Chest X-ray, PA view. Patient: 50 years old, sex M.
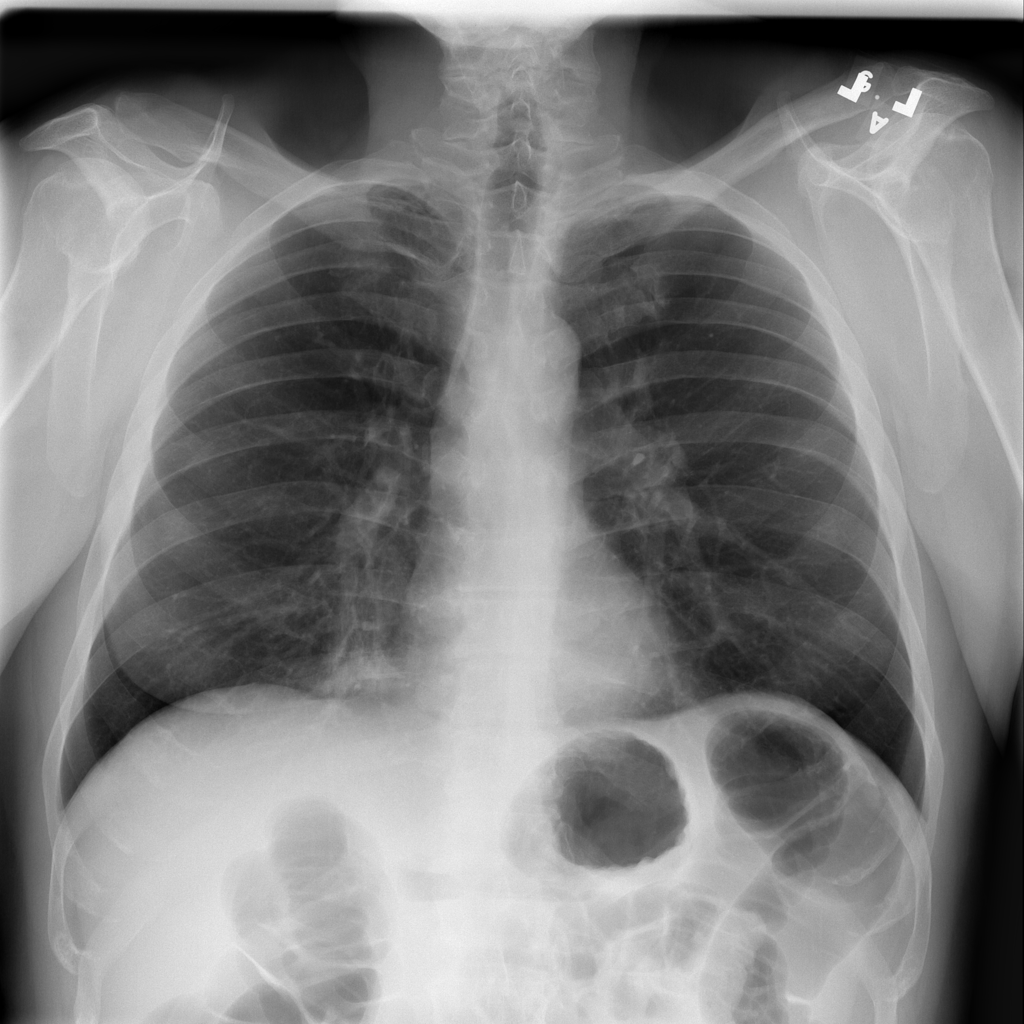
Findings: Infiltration